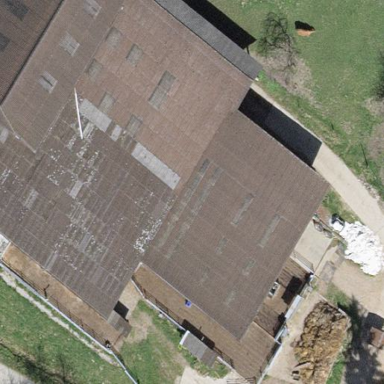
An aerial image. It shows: Farm building.